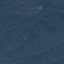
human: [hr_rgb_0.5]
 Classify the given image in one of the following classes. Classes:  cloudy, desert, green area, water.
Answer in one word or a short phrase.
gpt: green area